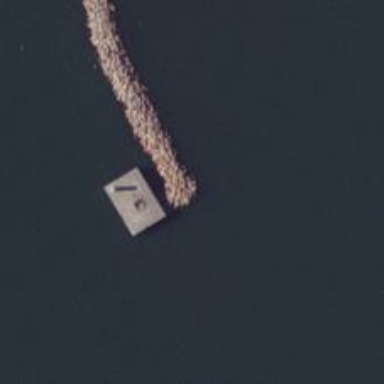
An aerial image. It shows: Breakwater structure.